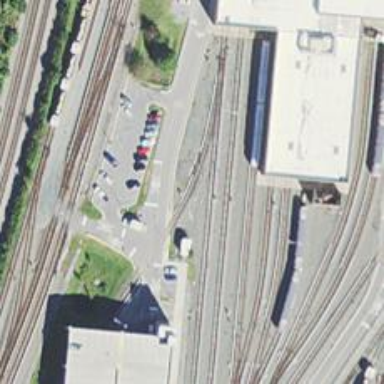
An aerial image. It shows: Electrified rail service yard.